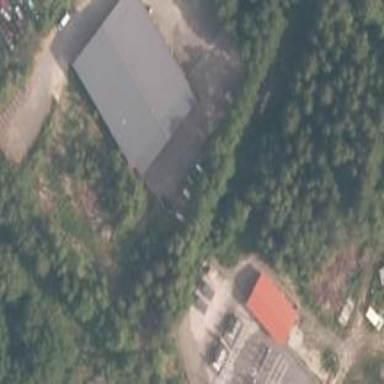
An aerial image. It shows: Commercial building.